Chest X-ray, PA view. Patient: 23 years old, sex M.
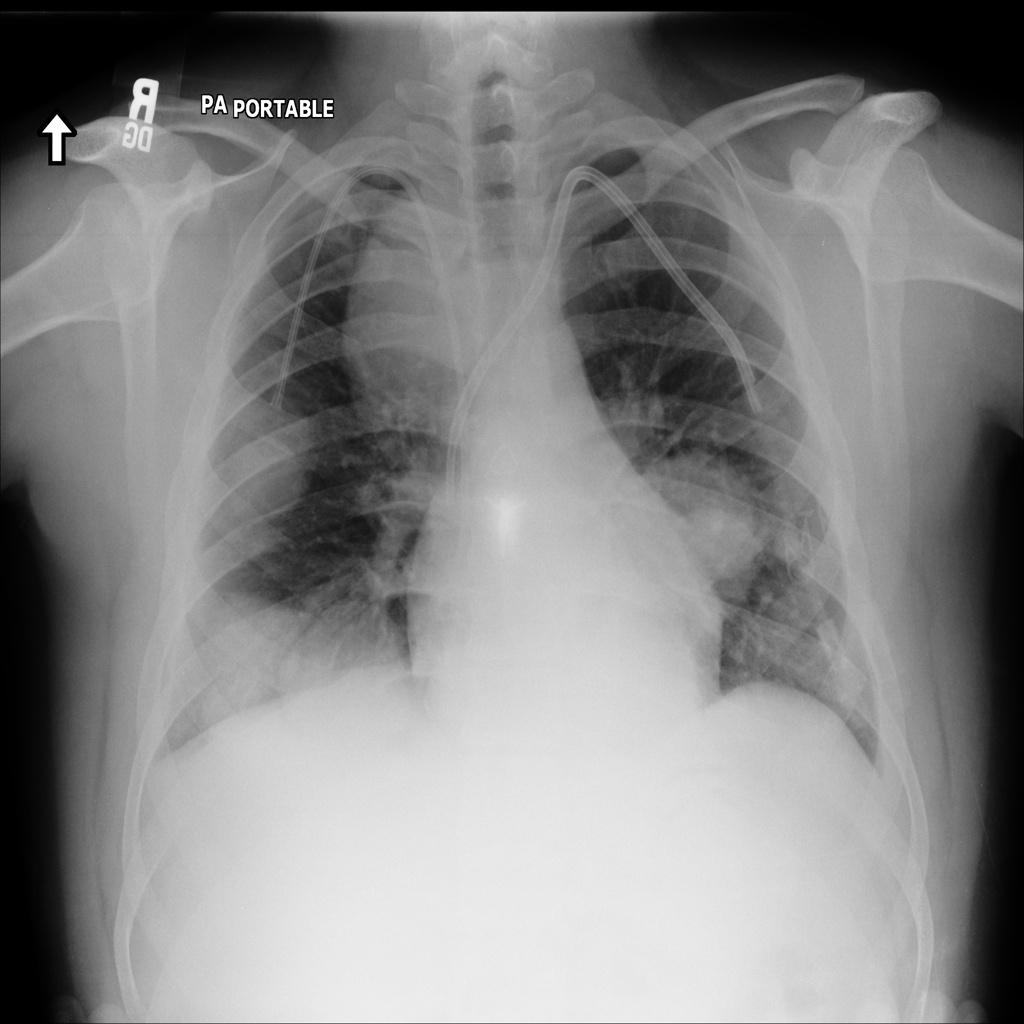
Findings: Mass